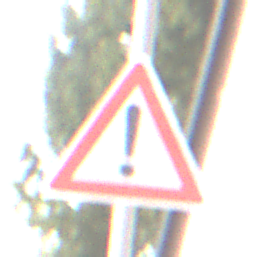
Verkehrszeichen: Gefahrenstelle
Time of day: MorningAfternoon
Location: Roofed (Urban)
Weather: PartlyCloudy
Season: NotSpecified
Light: Natural